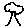
Label: tree